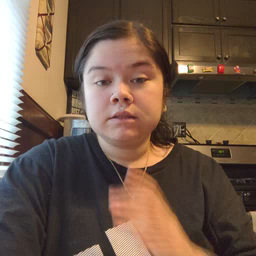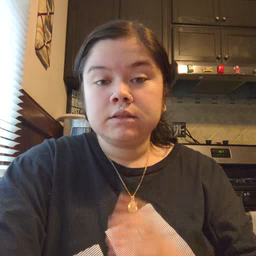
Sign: tongue